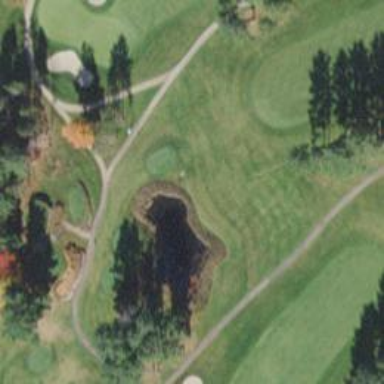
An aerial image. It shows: View of golf hole.